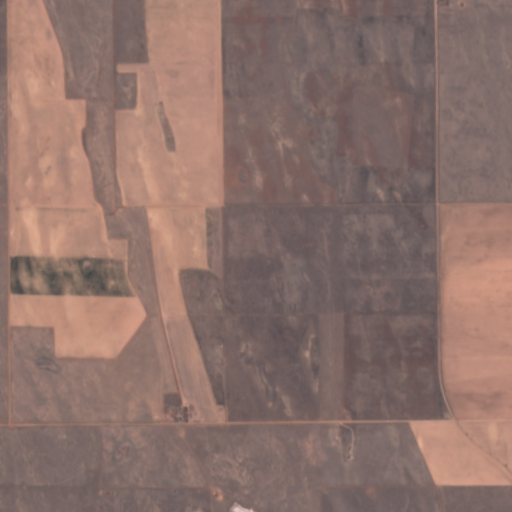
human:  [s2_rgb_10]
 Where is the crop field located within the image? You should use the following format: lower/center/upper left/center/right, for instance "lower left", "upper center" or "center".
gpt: There is no crop field in the image.